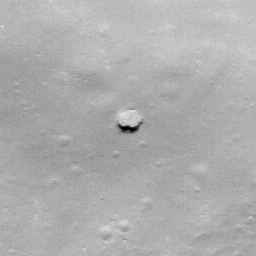
Pit: Jackson 6
Host crater: Jackson
Host type: impact_melt
Lunar coordinates: latitude 22.443, longitude 197.255